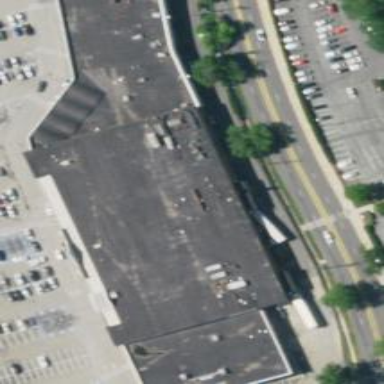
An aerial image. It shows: Supermarket.